Field crop: tomato
Growth stage: 1
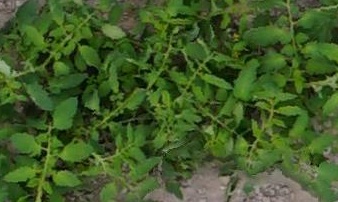
Species: tomato